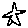
Label: star